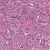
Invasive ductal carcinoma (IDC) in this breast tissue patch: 1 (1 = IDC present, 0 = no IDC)